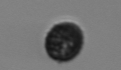
Label: Pseudochattonella_farcimen